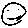
Label: smiley face